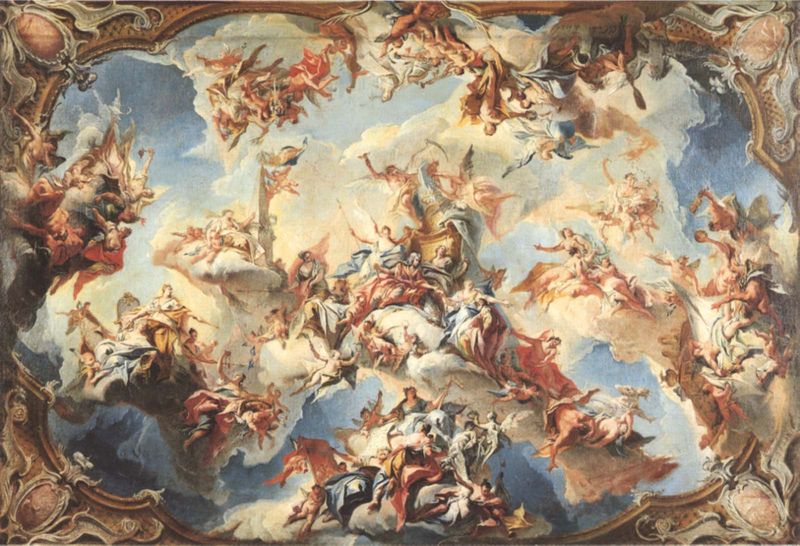
Titel: Residenz Ansbach
Künstler: Gabriel di Gabrieli
Standort: Ansbach, Residenzschloss der Markgrafen von Brandenburg-Ansbach (EU - D - Bayern)
Schlagwörter: blau, flügel, gott, himmel, mann, weiß, wolken, frauen, menschen, frau, szene, rot, tuch, wolke, arme, barock, rahmen, kirche, gewand, gold, decke, gewänder, rosa, engel, farbe, rand, wagen, thron, detail, wandgemälde, stuck, oben, allegorie, ecken, götter, zeus, olymp, deckengemälde, fresko, hermes, putti, sakral, rocaille, himmel wolken, heerscharen, deckenbild, skral, ggold